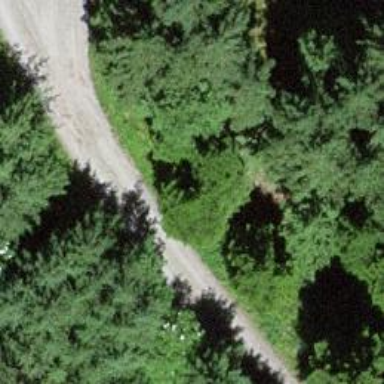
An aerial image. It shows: Gravel track with grade2 tracktype.